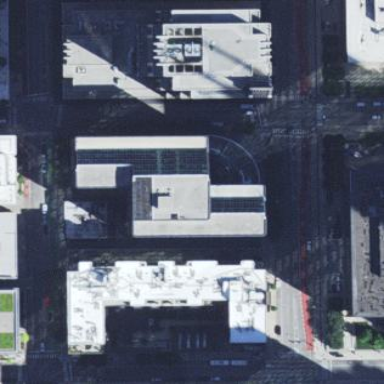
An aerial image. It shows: Office building.